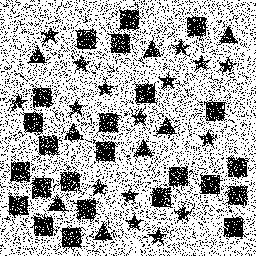
Squares: 24
Triangles: 8
Stars: 16
Total shapes: 48